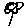
Label: flower